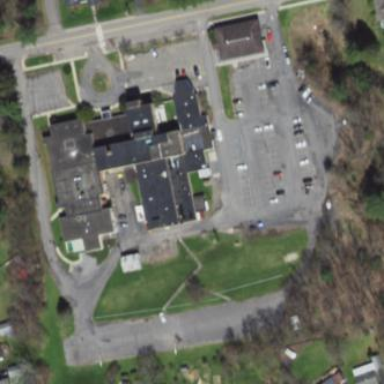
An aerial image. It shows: Healthcare facility identified as hospital.